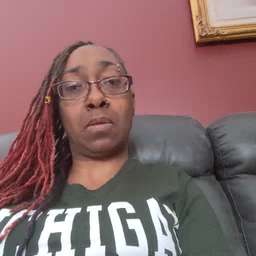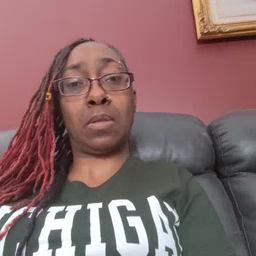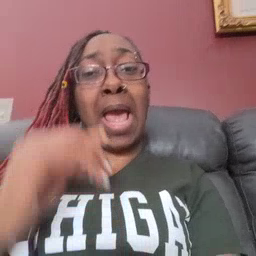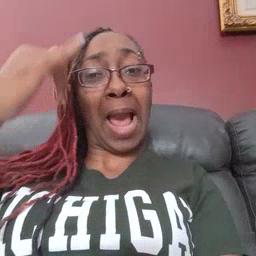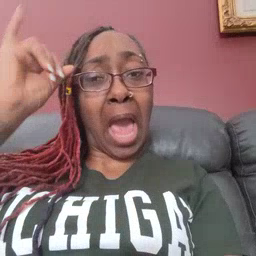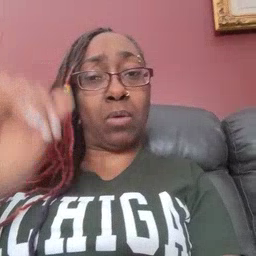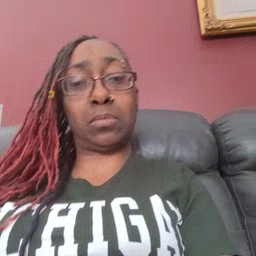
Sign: cow